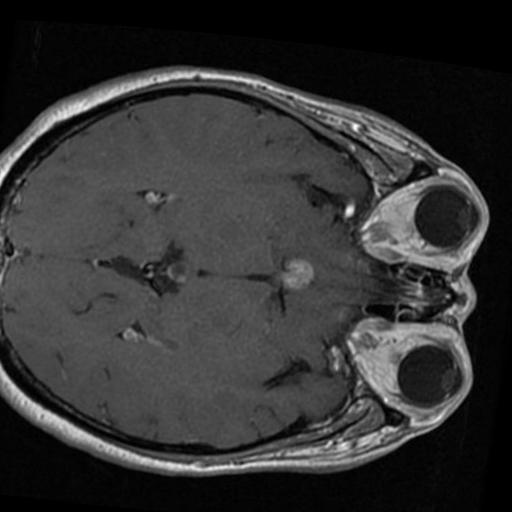
Label: brain_tumor